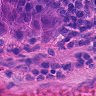
Metastatic tissue present: yes